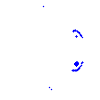
Particle: pion